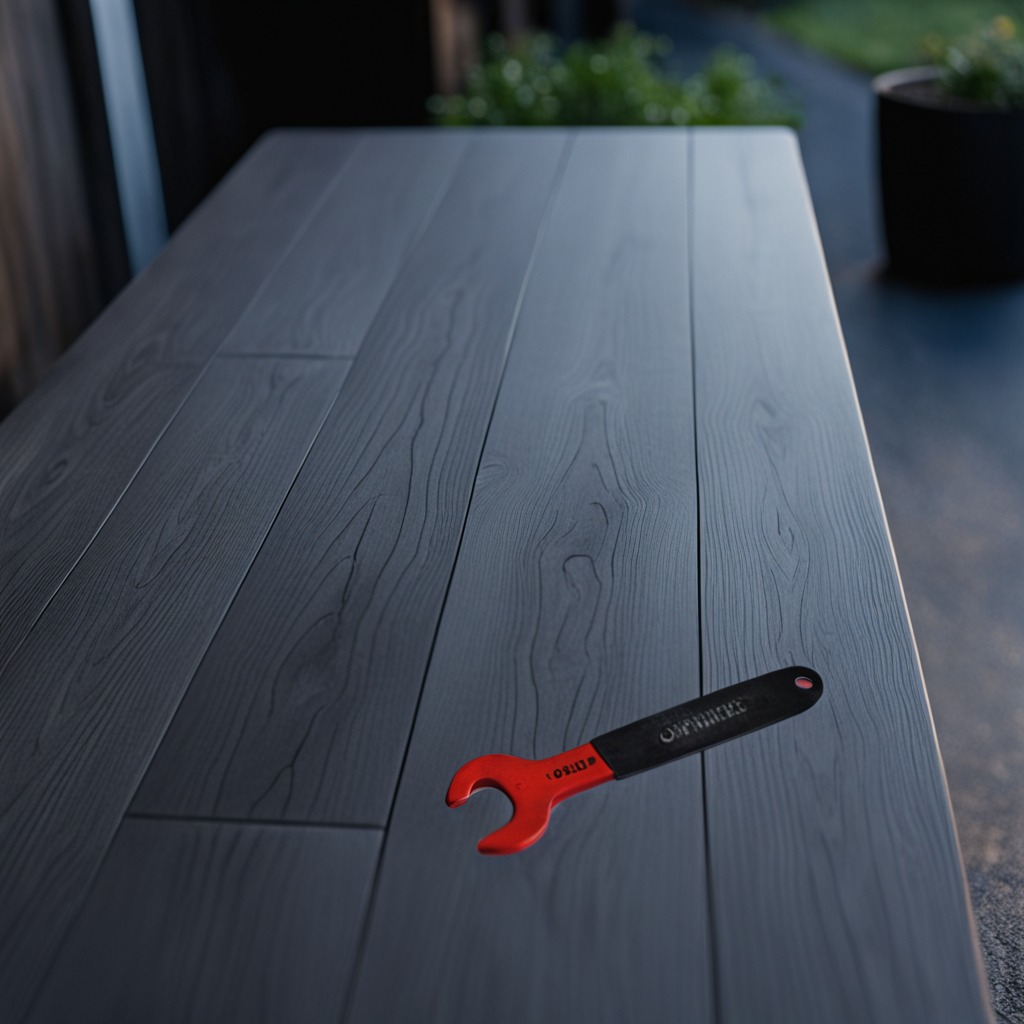
An wrench is lying on the table.